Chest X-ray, PA view. Patient: 59 years old, sex M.
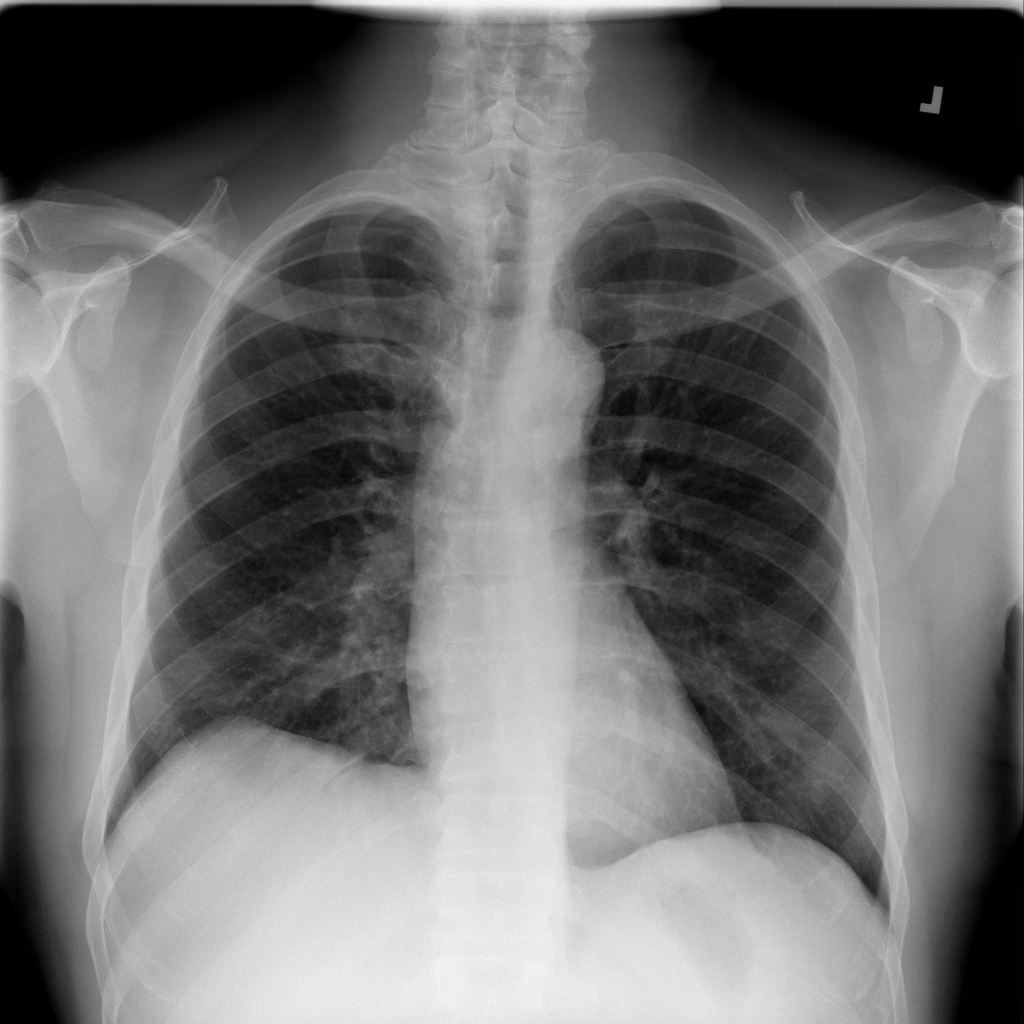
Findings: No Finding